Question: I need to represent a percent of value as a graph in DevExpress grid cell. I am able to paint using DrawLine but my problem is as soon as the percent value is equal to greater than 1 it is treated as 100% in this code. Please find the code below, As shown in the screenshot, 3.59 should be shown less than 8.35! Please help.
'''
private void CustomDrawCell(object sender, RowCellCustomDrawEventArgs args)
{
args.Appearance.DrawBackground(args.Graphics, args.Cache, args.Bounds);
if (column != null)
{
int penSize = args.Bounds.Height * 2 / 3;
double value = GetValue(); // This is the value against which I have to display the graph, its in %.
int left = args.Bounds.Left;
int middle = args.Bounds.Height / 2 + args.Bounds.Top;
int width = args.Bounds.Width;
int right = (int)(left + width * value);
args.Graphics.DrawLine(new Pen(Color.Green, penSize), left, middle, right, middle);
}
args.Handled = true;
}
'''

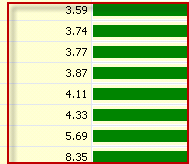
Answer: '''
int right = (int)(left + width * value);
'''
This code calculates the bar length correctly only if the is between 0 and 1. If values are between 0 and 100 or between 0 and 10, you need to divide the result of multiplying by 100 or 10 correspondingly.
'''
int right = (int)(left + width * value / 100);
'''
By the way, it is not necessary to puzzle over custom drawing, because you are using XtraGrid. There is the <URL>